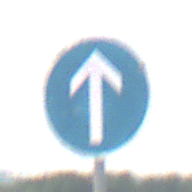
Verkehrszeichen: VorgeschriebeneFahrtrichtungGeradeaus
Umgebung: Outdoor, Nature
Tageszeit: SunriseSunset
Wetter: PartlyCloudy
Licht: Natural
Jahreszeit: NotSpecified
Kontrast: LowContrast